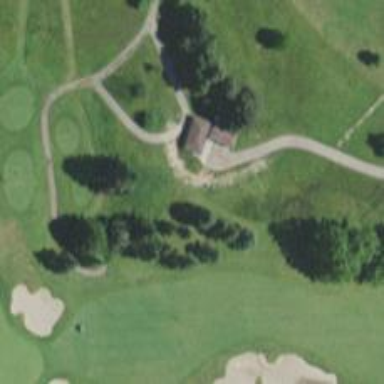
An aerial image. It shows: Service road used as golf cart path.